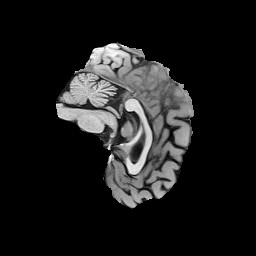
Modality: T1w
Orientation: sagittal